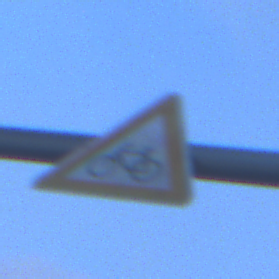
Verkehrszeichen: RadverkehrRechts
Umgebung: Outdoor, Urban
Tageszeit: Dawn
Wetter: PartlyCloudy
Licht: Natural
Jahreszeit: NotSpecified
Kontrast: LowContrast